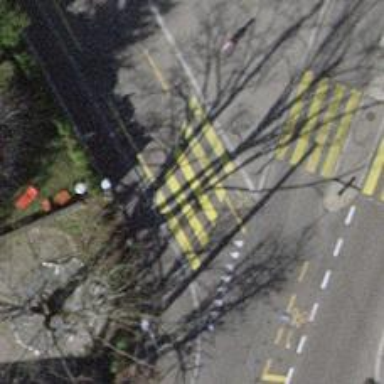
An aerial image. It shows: Uncontrolled zebra crossing on the road.